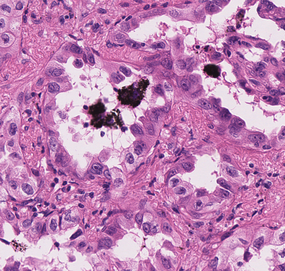
Tumor epithelial tissue: yes
Tumor-associated stroma tissue: yes
Normal tissue: no